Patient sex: M
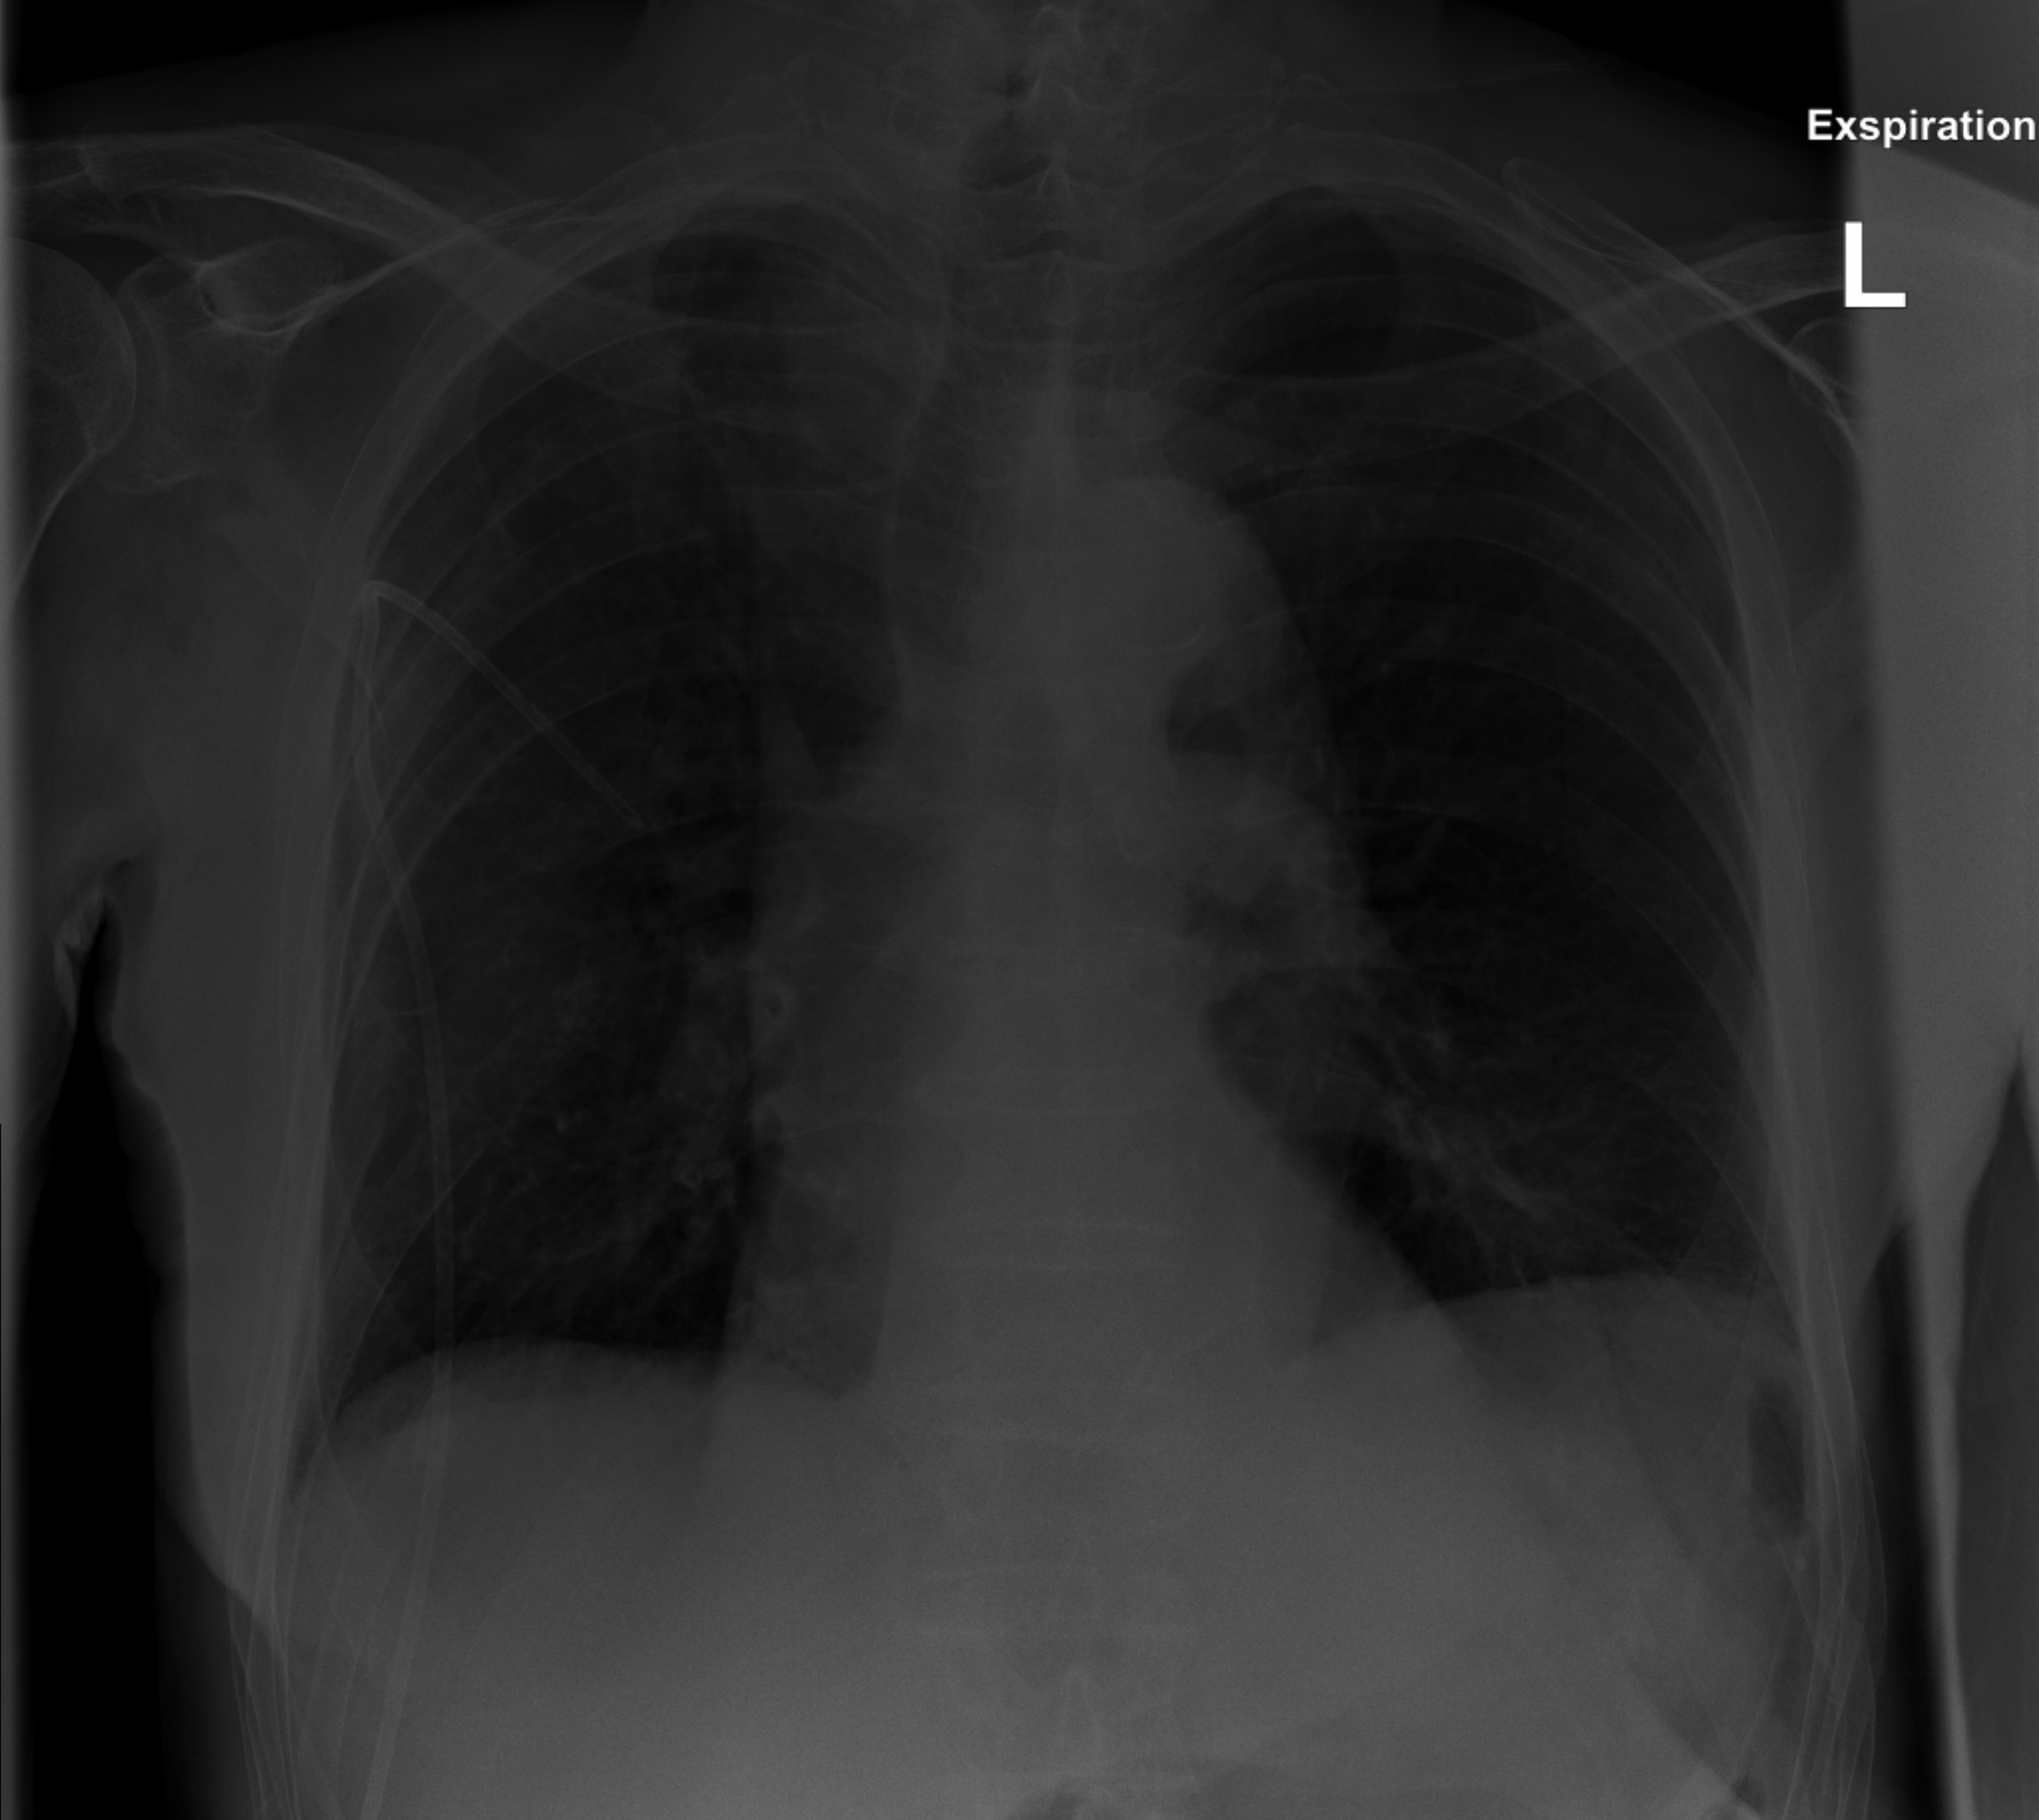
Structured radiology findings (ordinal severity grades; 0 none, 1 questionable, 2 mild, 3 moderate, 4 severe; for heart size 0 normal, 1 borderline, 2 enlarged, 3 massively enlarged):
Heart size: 0
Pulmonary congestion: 0
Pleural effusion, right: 2
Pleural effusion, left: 1
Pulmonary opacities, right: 0
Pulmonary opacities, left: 0
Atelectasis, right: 1
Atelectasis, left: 2